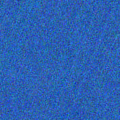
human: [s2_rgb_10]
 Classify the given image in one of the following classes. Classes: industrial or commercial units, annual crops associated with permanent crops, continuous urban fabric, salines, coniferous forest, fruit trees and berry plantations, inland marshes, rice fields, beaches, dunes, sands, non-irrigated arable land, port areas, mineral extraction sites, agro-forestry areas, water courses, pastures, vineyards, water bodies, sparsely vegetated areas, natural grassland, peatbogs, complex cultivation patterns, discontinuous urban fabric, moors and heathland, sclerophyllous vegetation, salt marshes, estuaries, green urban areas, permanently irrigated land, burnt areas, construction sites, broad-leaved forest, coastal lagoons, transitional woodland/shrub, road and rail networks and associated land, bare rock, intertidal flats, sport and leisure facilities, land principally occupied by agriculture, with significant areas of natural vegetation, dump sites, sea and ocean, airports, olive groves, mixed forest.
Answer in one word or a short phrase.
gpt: sea and ocean